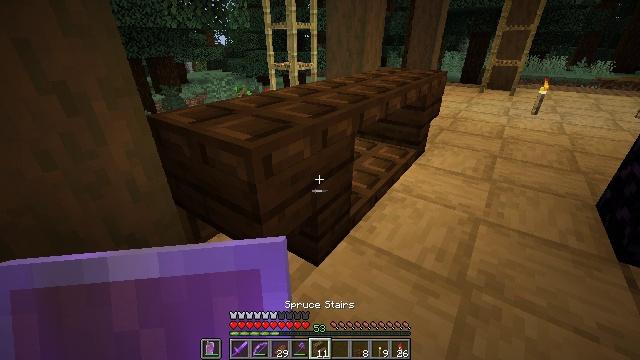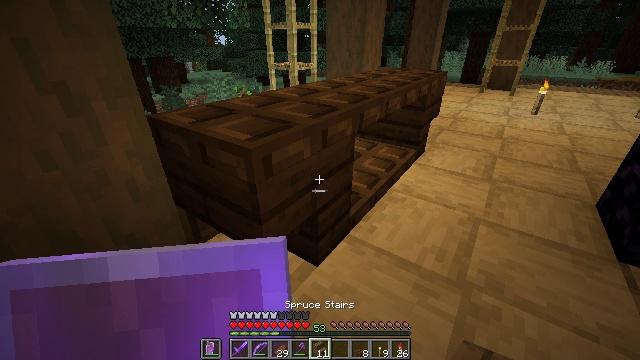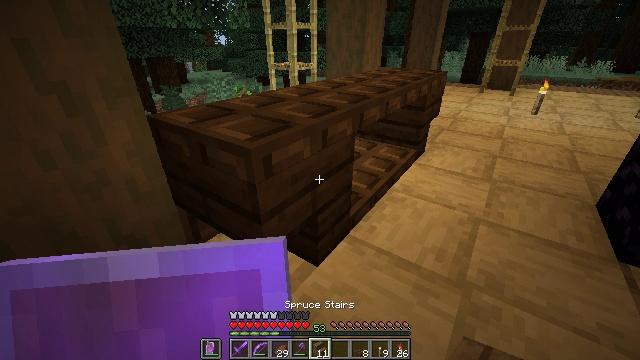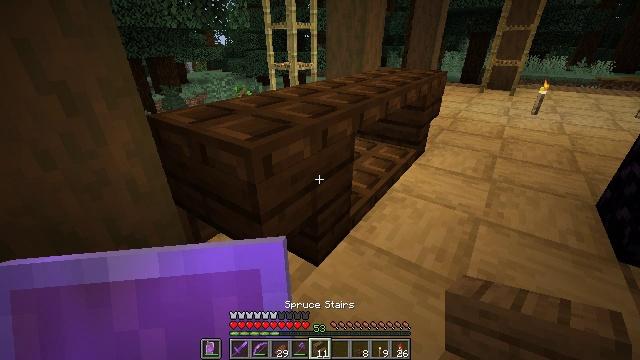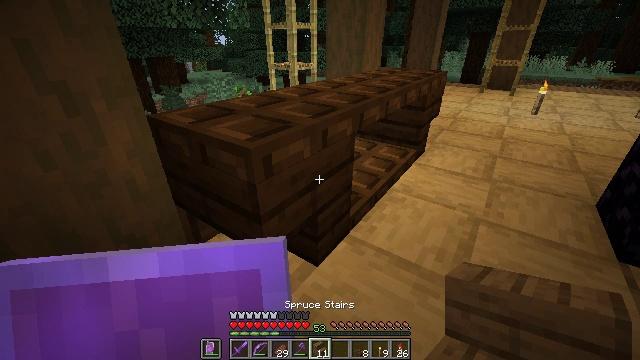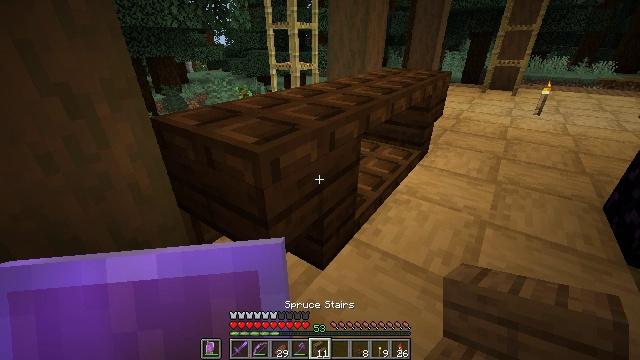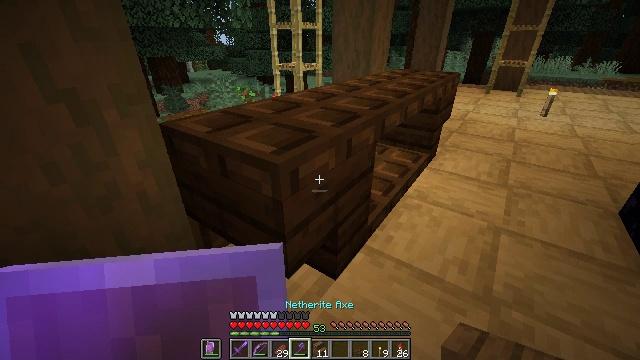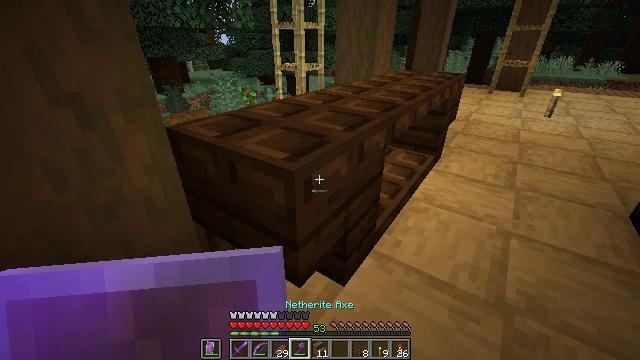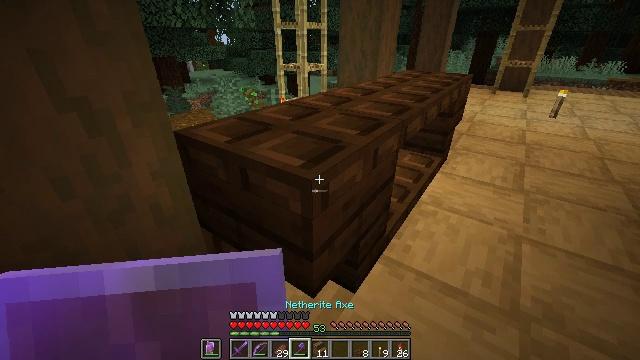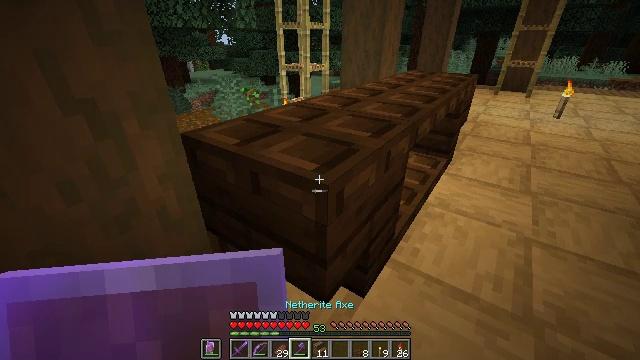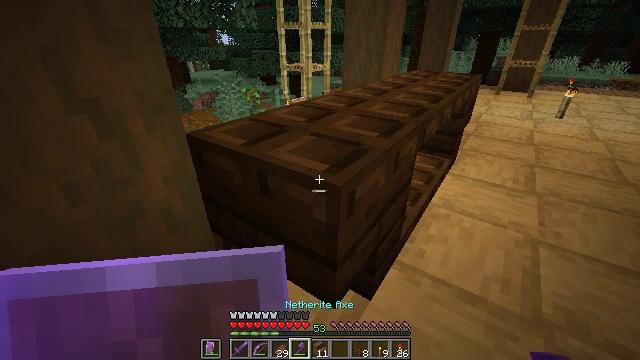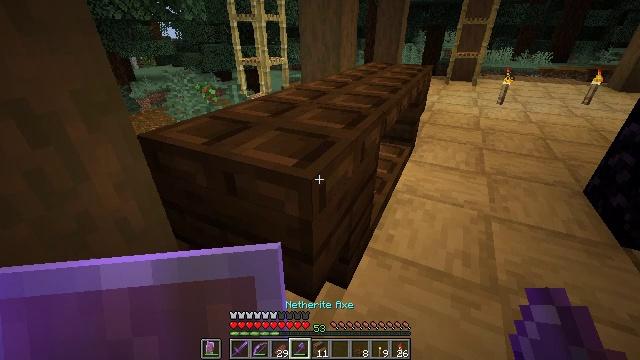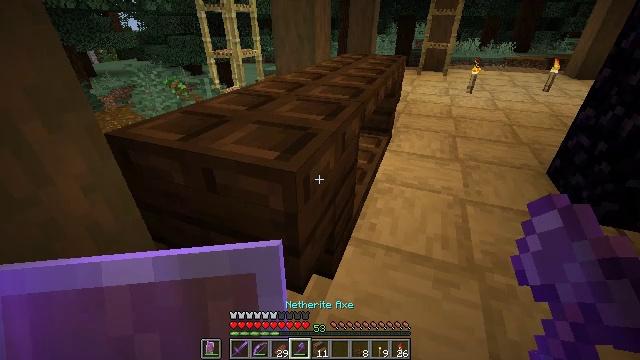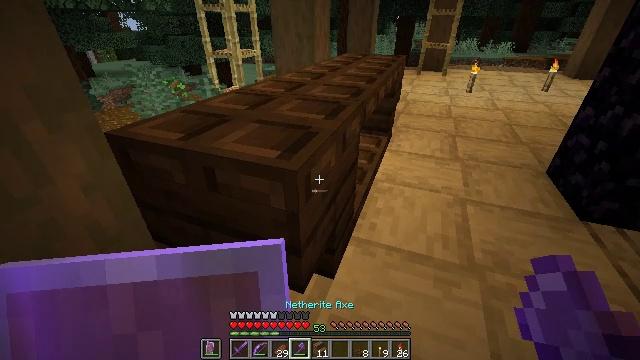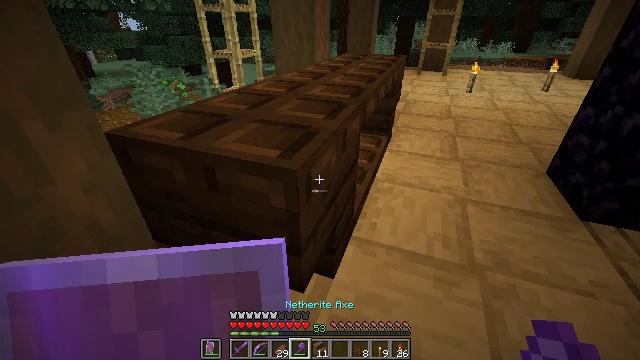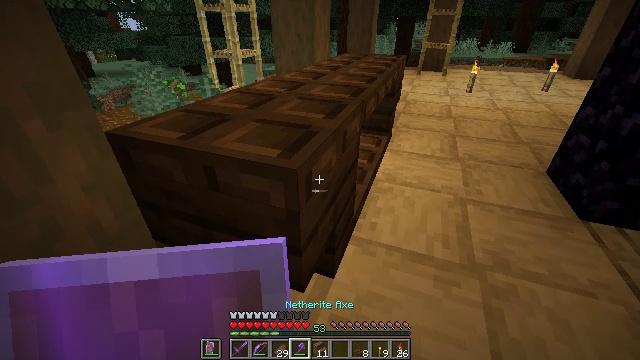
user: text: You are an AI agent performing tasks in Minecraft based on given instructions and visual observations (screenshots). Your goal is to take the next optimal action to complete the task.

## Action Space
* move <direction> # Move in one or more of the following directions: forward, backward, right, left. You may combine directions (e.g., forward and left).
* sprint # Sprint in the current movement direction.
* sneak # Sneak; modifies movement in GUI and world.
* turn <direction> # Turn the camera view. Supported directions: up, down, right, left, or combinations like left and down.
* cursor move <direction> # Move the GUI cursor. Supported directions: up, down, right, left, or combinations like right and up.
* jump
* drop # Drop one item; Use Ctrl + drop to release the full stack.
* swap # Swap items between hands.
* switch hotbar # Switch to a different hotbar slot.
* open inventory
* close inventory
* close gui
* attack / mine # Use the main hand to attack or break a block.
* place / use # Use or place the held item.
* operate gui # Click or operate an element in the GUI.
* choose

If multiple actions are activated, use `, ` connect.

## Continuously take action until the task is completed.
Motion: motion action
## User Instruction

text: Harvest the dark oak trapdoor for reuse.
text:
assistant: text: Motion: no_op
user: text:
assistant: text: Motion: no_op
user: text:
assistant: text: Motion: no_op
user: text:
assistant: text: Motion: no_op
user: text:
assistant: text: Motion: move left
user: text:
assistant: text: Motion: move left
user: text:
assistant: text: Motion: move left
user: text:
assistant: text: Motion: no_op
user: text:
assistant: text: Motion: no_op
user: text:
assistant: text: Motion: no_op
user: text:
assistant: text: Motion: turn right and down
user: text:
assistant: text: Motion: turn right and down
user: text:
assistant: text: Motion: no_op
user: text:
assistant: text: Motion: no_op
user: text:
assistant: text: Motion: no_op
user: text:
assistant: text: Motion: no_op
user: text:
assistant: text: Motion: attack / mine
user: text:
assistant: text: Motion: attack / mine
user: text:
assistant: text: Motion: attack / mine
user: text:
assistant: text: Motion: attack / mine
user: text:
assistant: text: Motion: turn left, attack / mine
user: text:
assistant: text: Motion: turn left, attack / mine
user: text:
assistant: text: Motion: turn left, attack / mine
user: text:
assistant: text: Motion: attack / mine